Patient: sex F, age 54
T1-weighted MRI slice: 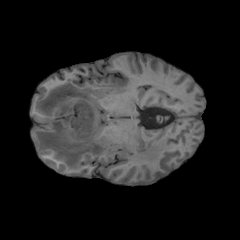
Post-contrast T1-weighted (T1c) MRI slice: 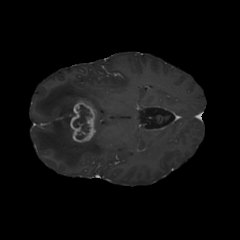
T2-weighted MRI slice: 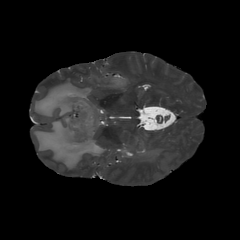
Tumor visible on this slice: yes
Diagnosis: Glioblastoma, IDH-wildtype
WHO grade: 4